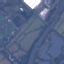
Label: Highway